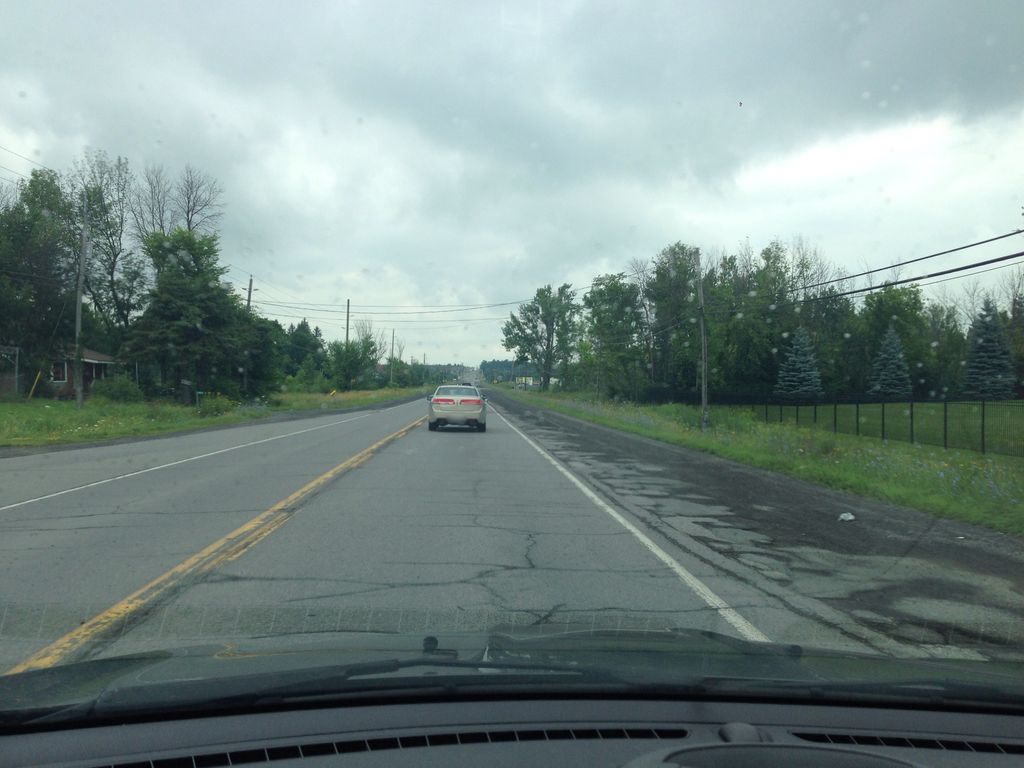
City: ottawa-gatineau